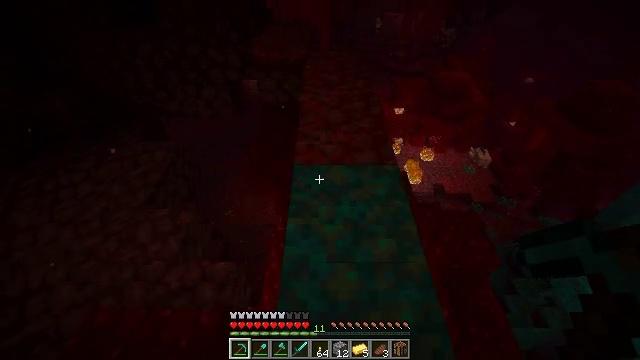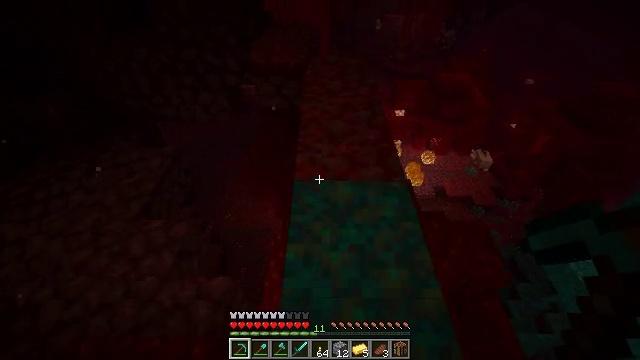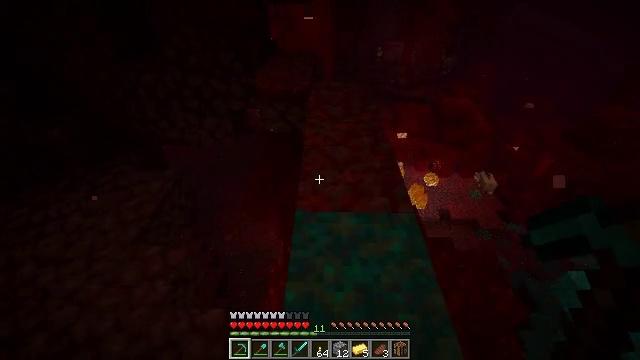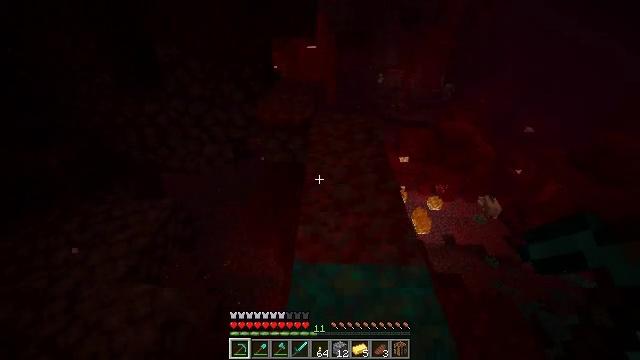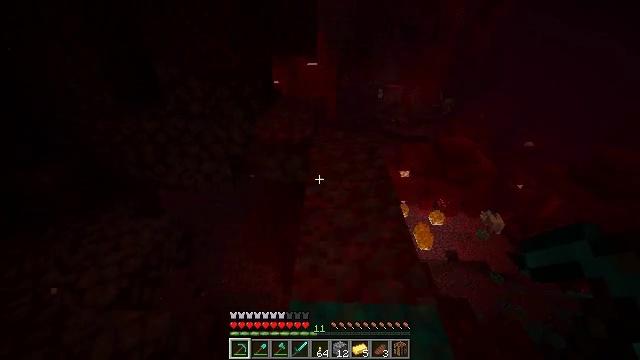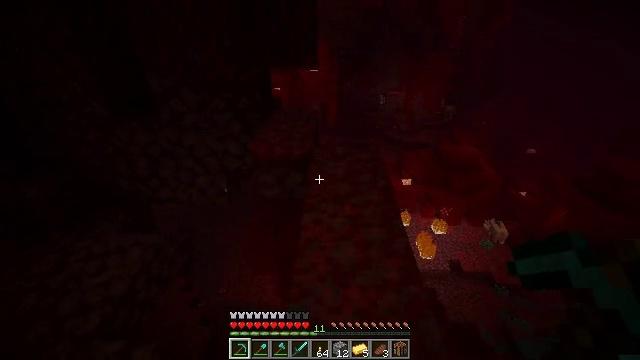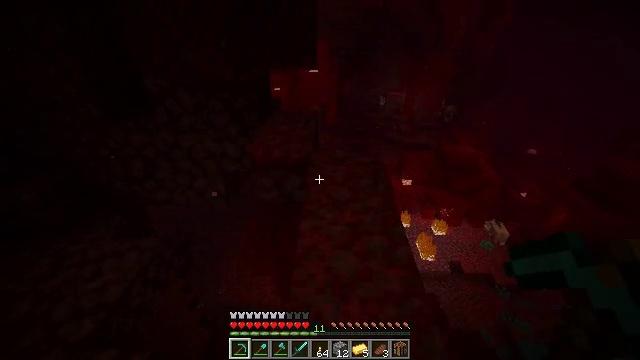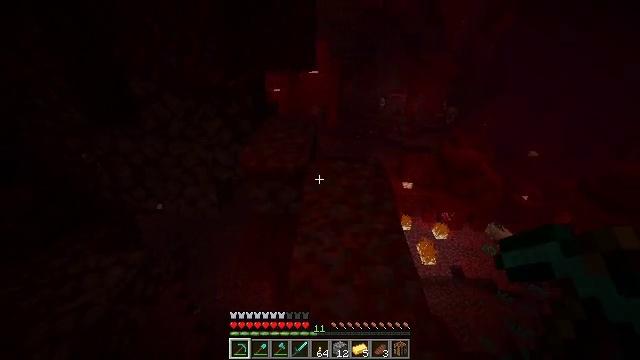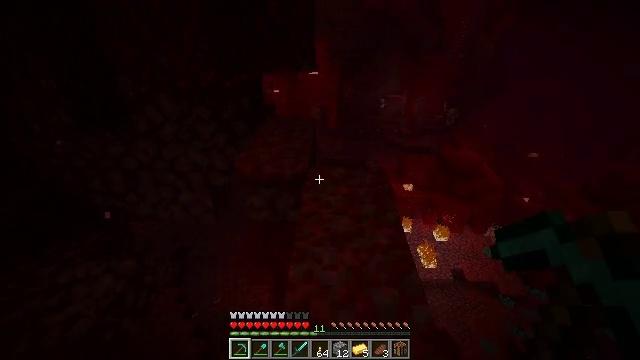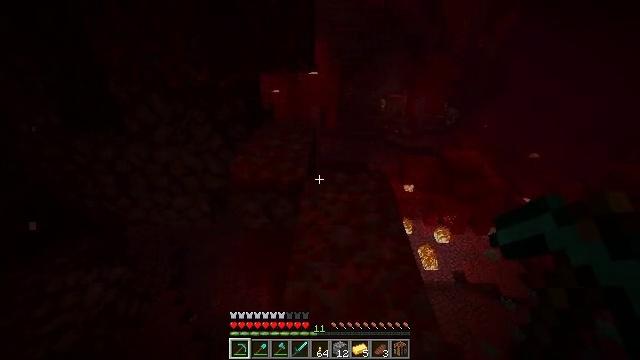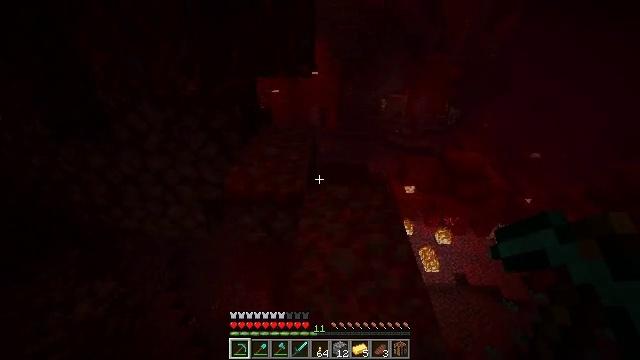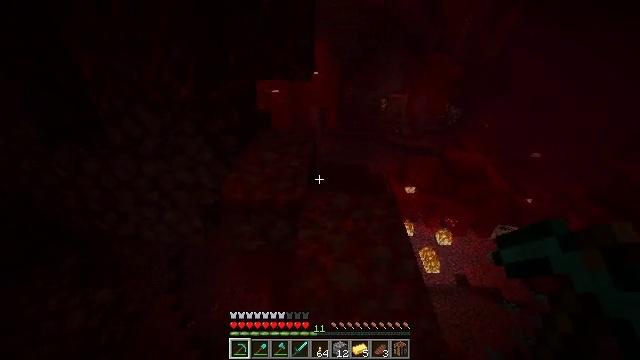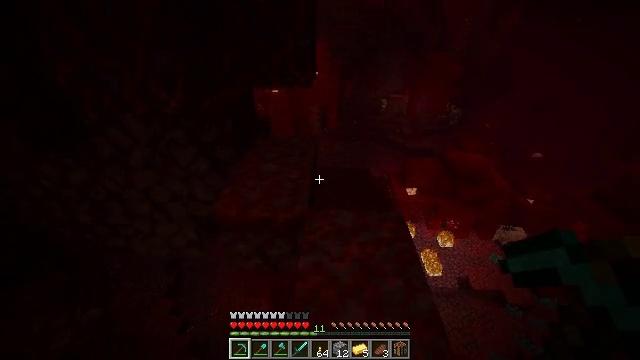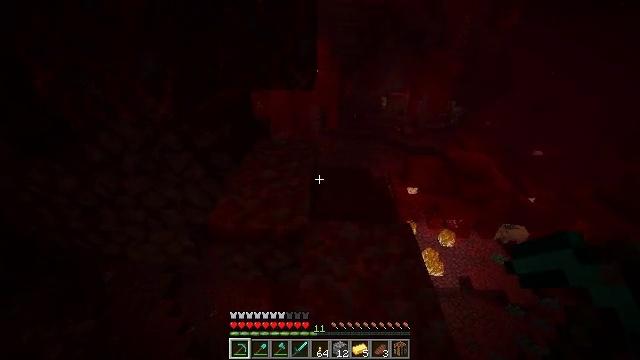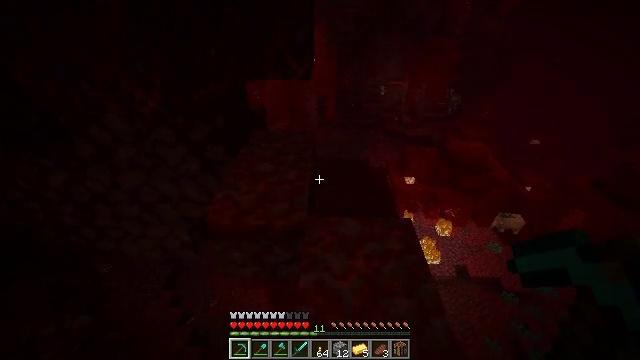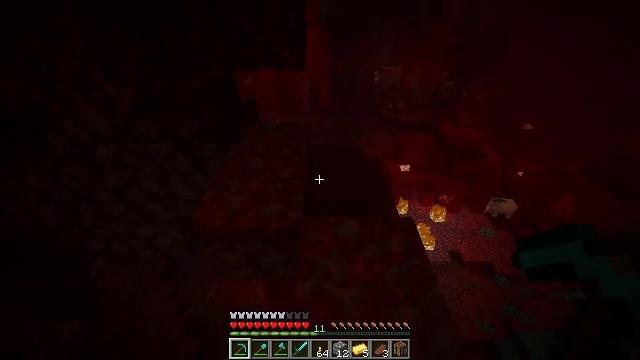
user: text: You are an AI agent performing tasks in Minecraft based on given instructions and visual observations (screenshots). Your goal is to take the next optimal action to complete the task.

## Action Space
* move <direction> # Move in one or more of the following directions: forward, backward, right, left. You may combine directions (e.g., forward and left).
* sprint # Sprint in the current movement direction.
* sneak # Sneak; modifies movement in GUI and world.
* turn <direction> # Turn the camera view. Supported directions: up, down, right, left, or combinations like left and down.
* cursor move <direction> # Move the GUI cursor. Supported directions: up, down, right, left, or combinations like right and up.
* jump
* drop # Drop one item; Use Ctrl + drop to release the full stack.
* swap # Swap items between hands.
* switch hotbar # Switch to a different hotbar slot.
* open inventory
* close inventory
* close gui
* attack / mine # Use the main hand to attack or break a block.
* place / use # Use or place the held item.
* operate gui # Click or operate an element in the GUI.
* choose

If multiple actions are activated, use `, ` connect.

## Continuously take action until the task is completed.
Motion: motion action
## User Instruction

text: Collect crimson stem for building materials.
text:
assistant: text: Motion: move forward
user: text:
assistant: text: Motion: move forward, turn up
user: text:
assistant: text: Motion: move forward, turn up
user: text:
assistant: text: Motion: move forward, turn up
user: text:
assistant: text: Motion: move forward, turn up
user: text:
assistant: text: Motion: move forward
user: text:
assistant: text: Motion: move forward
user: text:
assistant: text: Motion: move forward
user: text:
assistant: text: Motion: move forward
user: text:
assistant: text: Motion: move forward
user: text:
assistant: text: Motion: move forward
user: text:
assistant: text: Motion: move forward
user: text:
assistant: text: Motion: move forward
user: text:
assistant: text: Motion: move forward, turn down
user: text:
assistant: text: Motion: move forward, turn right and down
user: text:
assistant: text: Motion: move forward, turn right and down
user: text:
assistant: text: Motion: move forward, turn down
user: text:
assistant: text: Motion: move forward
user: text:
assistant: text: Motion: no_op
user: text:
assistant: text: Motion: no_op
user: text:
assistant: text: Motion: no_op
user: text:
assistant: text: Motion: no_op
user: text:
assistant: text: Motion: move forward and move left, turn down
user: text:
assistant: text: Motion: move forward and move left
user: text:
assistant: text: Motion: move forward and move left
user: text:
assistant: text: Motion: move forward and move left
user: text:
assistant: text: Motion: move forward and move left
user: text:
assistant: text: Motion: no_op
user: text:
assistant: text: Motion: no_op
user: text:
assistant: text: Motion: no_op